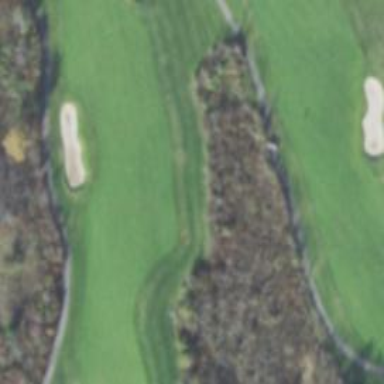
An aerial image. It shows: Golf hole.